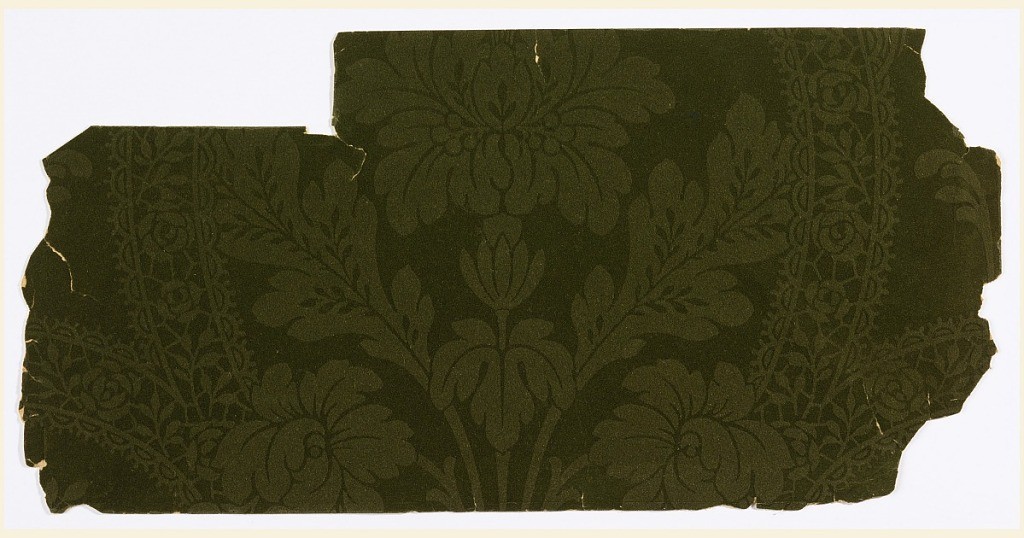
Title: Sidewall
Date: ca. 1885
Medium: Flocked
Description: Full width giving less than one repeat of vertically developed symmetrical design of flowers and bands of lace, suggesting a brocade of the 18th century. Printed in green flock on dark green flock, creating a damask-like appearance.